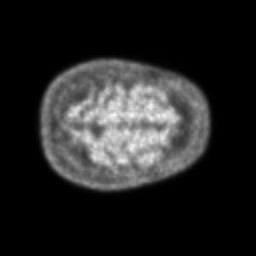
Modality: PET
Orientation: axial
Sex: female
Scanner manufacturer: ge